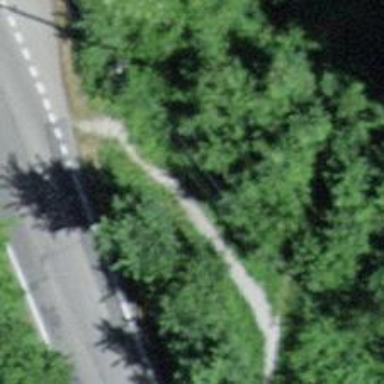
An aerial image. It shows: Path surfaced with fine gravel.